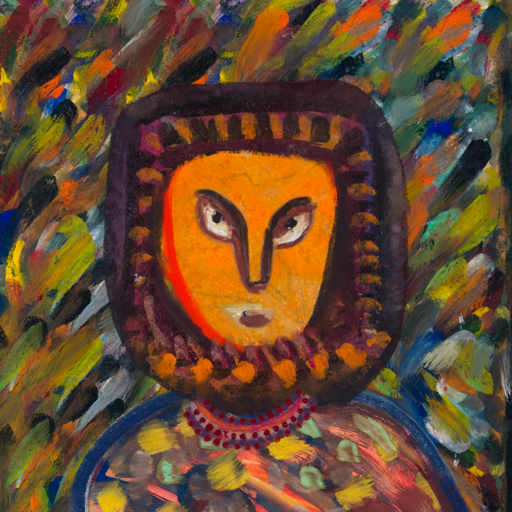
Background: An_Impression, Head And Neck Front: Sisters, Face Front: After_Raid, Bust: Mother_And_Son_Mother, Hair Front: Doll, Head Accessory: Blank, Second Necklace: Blank, Necklace: Roy_Bahadur, Baby: Blank